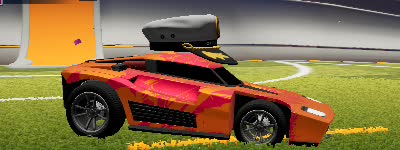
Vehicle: breakout